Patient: sex F, age 66
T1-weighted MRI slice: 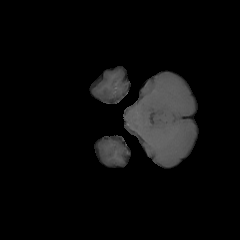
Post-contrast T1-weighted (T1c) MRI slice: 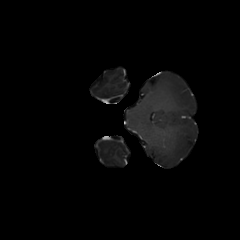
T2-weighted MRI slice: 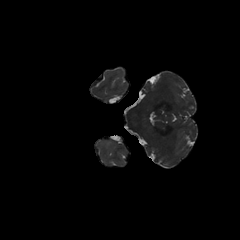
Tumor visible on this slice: no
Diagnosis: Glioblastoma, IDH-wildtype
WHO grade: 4